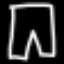
Label: pants